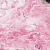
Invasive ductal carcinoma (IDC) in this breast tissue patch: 0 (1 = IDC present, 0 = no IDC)